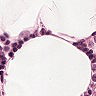
Metastatic tissue present: no